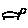
Label: cat